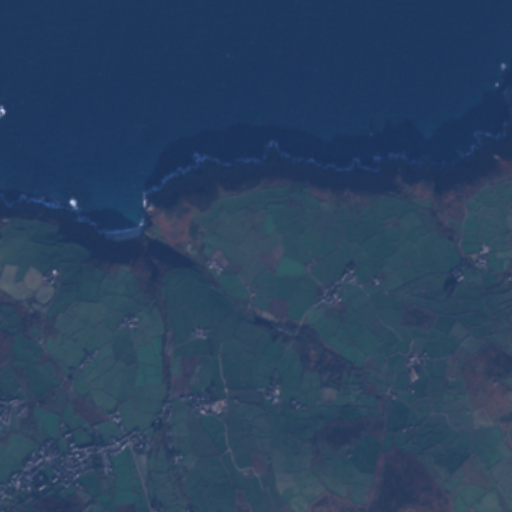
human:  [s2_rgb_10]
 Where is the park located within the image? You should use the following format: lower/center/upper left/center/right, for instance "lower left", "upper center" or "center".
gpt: The park is located in the lower left of the image.
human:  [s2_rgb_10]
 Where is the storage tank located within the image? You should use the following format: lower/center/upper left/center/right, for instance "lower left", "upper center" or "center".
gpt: The storage tank is located in the center left of the image.
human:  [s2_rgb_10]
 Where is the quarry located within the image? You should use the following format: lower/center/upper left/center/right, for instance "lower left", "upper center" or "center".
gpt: There is no quarry in the image.